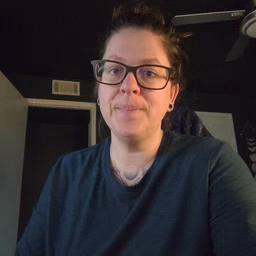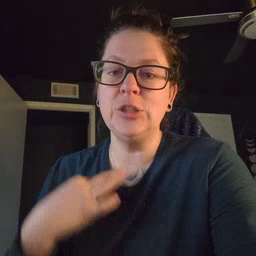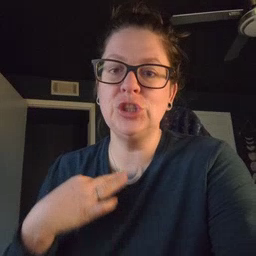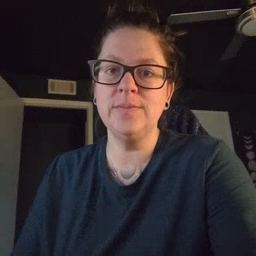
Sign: shirt